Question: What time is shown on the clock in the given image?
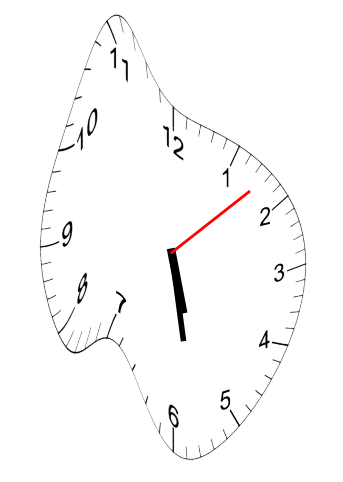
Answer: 05:28:08